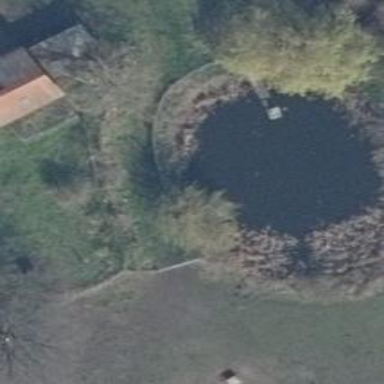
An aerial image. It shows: Peaceful pond surrounded by nature.